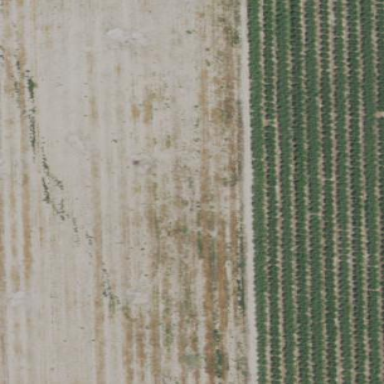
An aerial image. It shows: Vineyard.